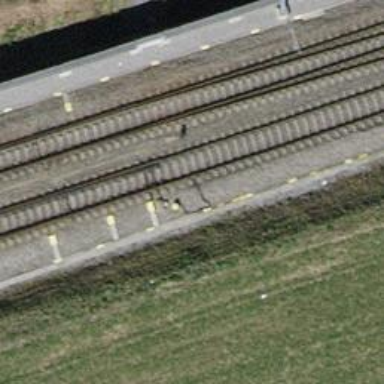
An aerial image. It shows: Railway switch.